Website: walmart
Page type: customer-info-address
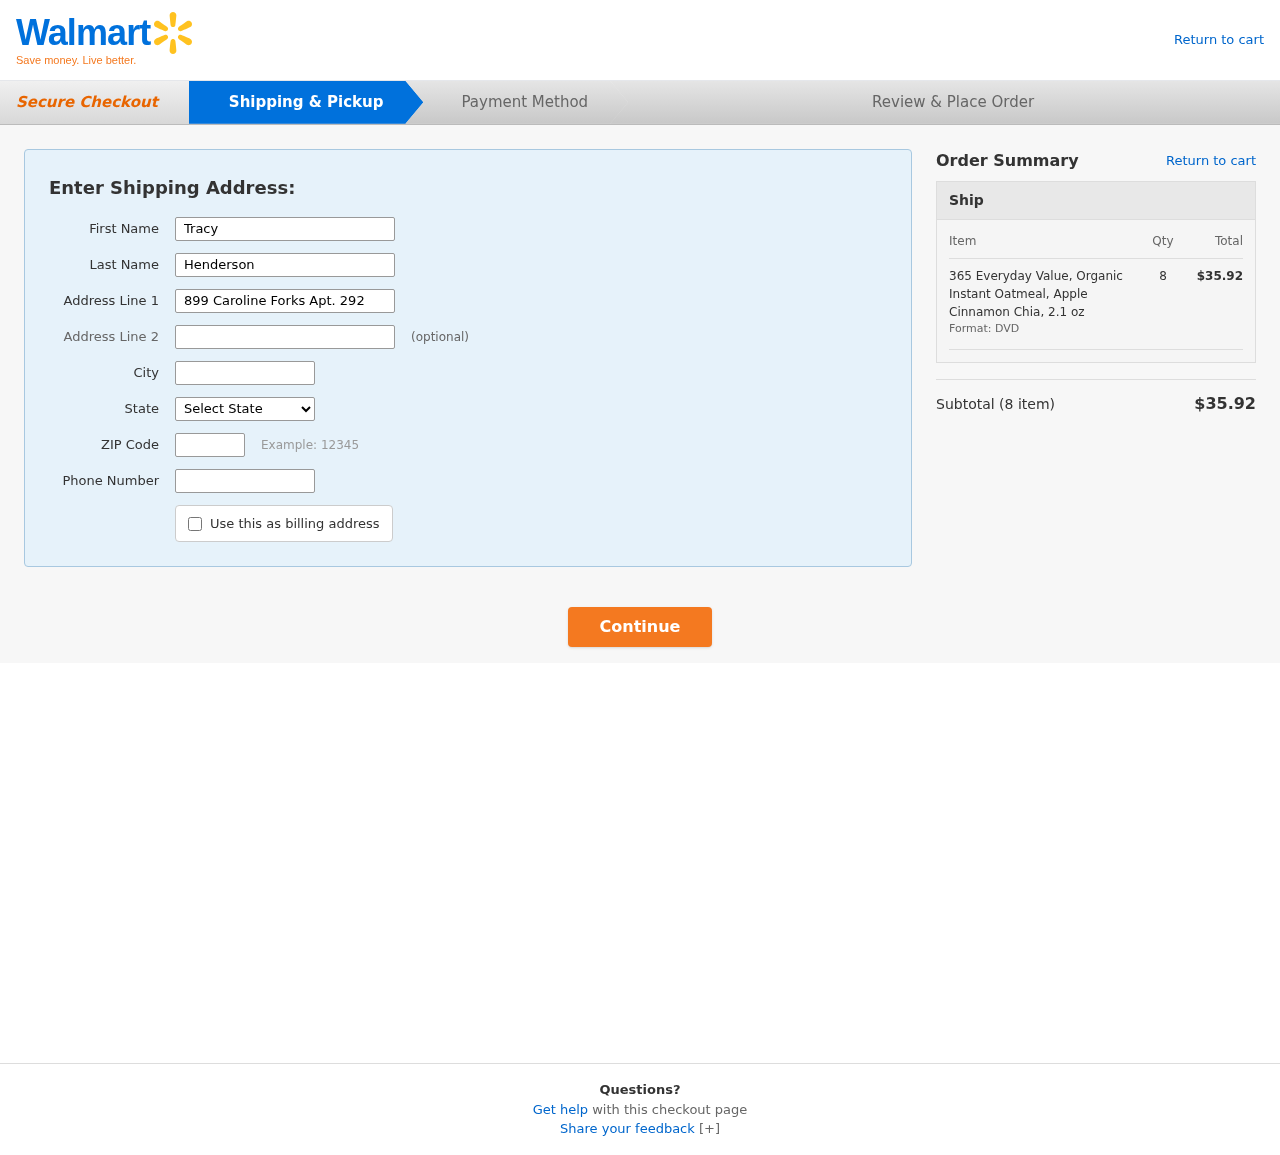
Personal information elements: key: PII_CITY
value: West Amy
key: PII_FIRSTNAME
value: Tracy
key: PII_LASTNAME
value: Henderson
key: PII_PHONE
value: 9335477798
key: PII_POSTCODE
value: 78394
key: PII_STATE
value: Minnesota
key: PII_STREET
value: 899 Caroline Forks Apt. 292
Product elements: key: PRODUCT1_NAME
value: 365 Everyday Value, Organic Instant Oatmeal, Apple Cinnamon Chia, 2.1 oz
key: PRODUCT1_QUANTITY
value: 8
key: PRODUCT1_LINE_TOTAL
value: $35.92
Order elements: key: ORDER_NUM_ITEMS
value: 8
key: ORDER_SUBTOTAL
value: $35.92